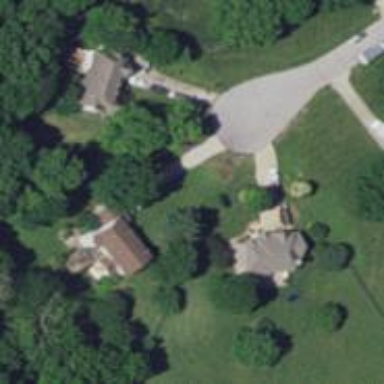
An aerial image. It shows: Driveway.